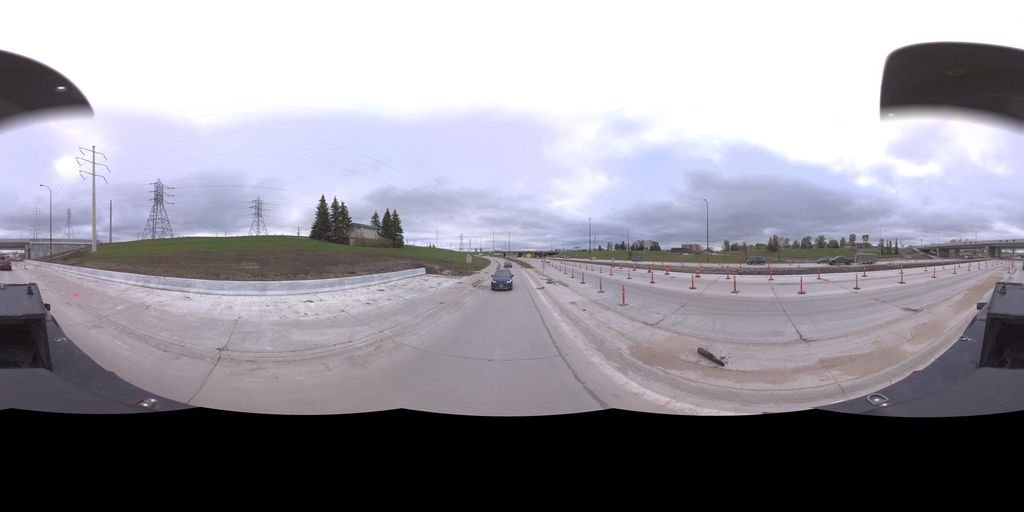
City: winnipeg